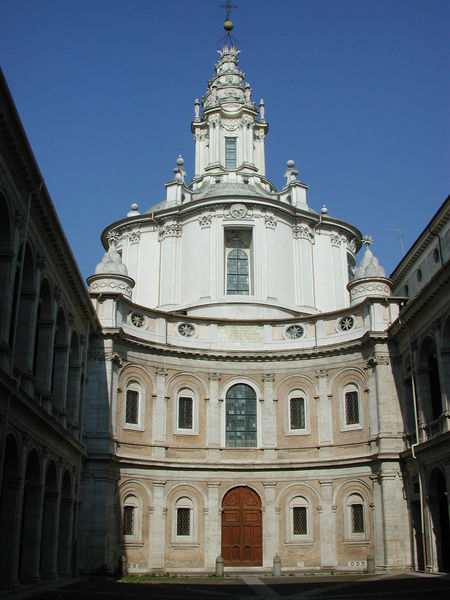
Titel: Palazzo della Sapienza, Sant’Ivo
Künstler: Francesco Borromini
Standort: Rom, Palazzo della Sapienza, Sant’Ivo (EU - I - Latium)
Schlagwörter: blau, dunkel, himmel, weiß, fenster, marmor, tür, haus, schloss, architektur, barock, stein, kirche, krone, turm, balkon, schrift, bogen, fassade, giebel, mauer, hof, pilaster, rundbogen, ornamente, foto, eingang, arkade, innenhof, kloster, kreuz, dom, symmetrisch, arkaden, kathedrale, rom, fries, portal, gesims, balu, konkav, konvex, lünette